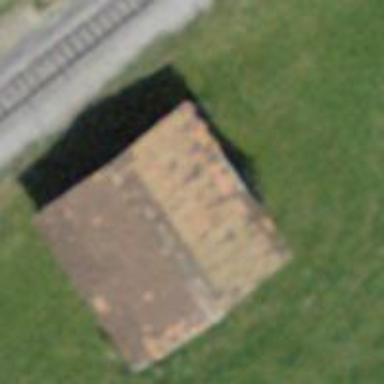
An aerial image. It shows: Rural barn.